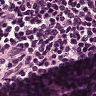
Metastatic tissue present: no